Question: I updated Android Studio to the latest version and downloaded the latest packages using SDK Manager, and then when I tried to run the emulator it is displaying the screen like this

Also it is giving me this error:
Emulator: glTexImage2D: got err pre :( 0x506 internal 0x1906 format 0x1906 type 0x1401
However, when I run the emulator using software graphics the problem doesn't show but its very very slow, whereas when I run it using hardware graphics it is fast but the problem shows.
can anyone please help me to solve this problem and tell the reason of it?
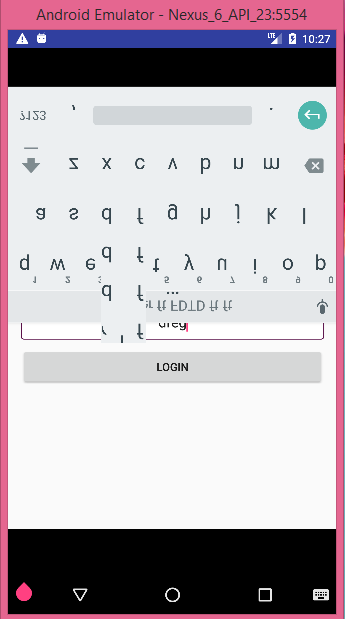
Answer: I had a similar issue a few weeks ago.
I raised the issue on Google's Issue Tracker and it was related to a bug in the Intel Graphics Driver. I believe they've fixed it but I also found a work around in the mean time.
Check you have the latest graphics drivers, chipset etc, latest SDK tool and emulator version and reboot your PC. Ensure when you boot the emulator that you boot it as a cold boot as well.
If no luck then change the AVD settings to the following:
Set the renderer as Angle (D3D11) and compatibilty to OpenGL ES 1.1/2.0 in the emulator settings.
You can do this doing the following steps:
1. Launch the emulator
2. Click the 3 dot menu on the toolbar on the emulator
3. Click Settings
4. Go to "Advanced"
5. Update render settings and the OpenGL API Level
6. Restart Emulator
You can find more info on the issue tracker at <URL>.